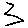
Label: zigzag